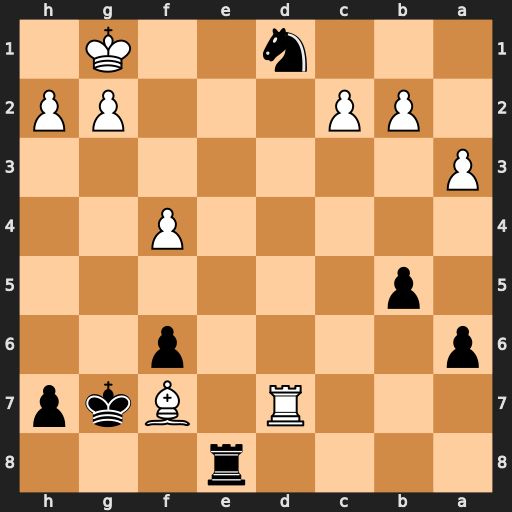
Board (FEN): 4r3/3R1Bkp/p4p2/1p6/5P2/P7/1PP3PP/3n2K1
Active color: b
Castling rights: -
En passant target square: -
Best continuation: Re1#